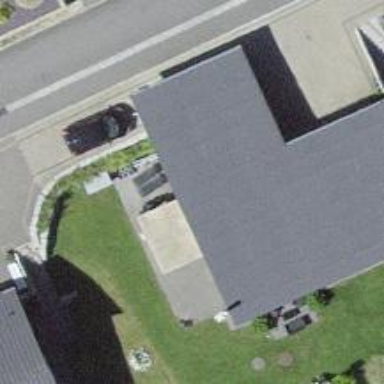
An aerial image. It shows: Residential building.